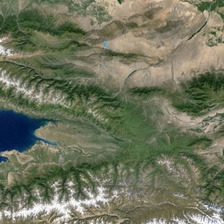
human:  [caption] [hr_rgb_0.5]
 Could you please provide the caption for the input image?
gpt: a large piece of mountain is near a lake .

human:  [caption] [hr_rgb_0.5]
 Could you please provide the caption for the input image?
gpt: a large piece of mountain is near a lake .

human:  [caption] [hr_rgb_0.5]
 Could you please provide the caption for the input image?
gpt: a large piece of mountain is near a lake .

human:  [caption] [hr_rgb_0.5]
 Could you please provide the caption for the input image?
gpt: a large piece of mountain is near a lake .

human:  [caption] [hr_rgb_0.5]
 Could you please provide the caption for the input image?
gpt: a large piece of mountain is near a lake .